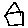
Label: house